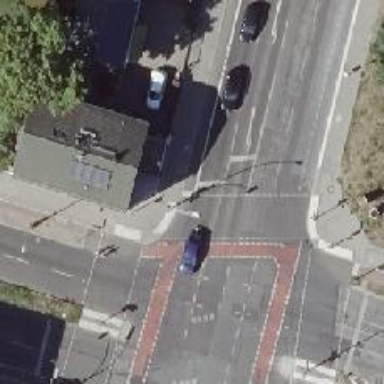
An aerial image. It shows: Road with traffic signals controlling the flow of traffic.